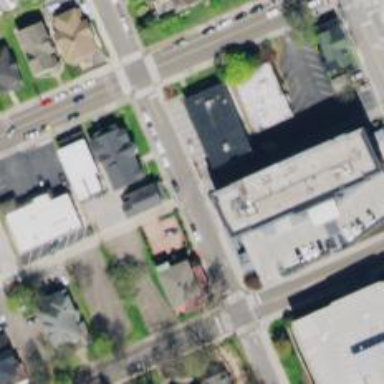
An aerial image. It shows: Alleyway designated as service road.